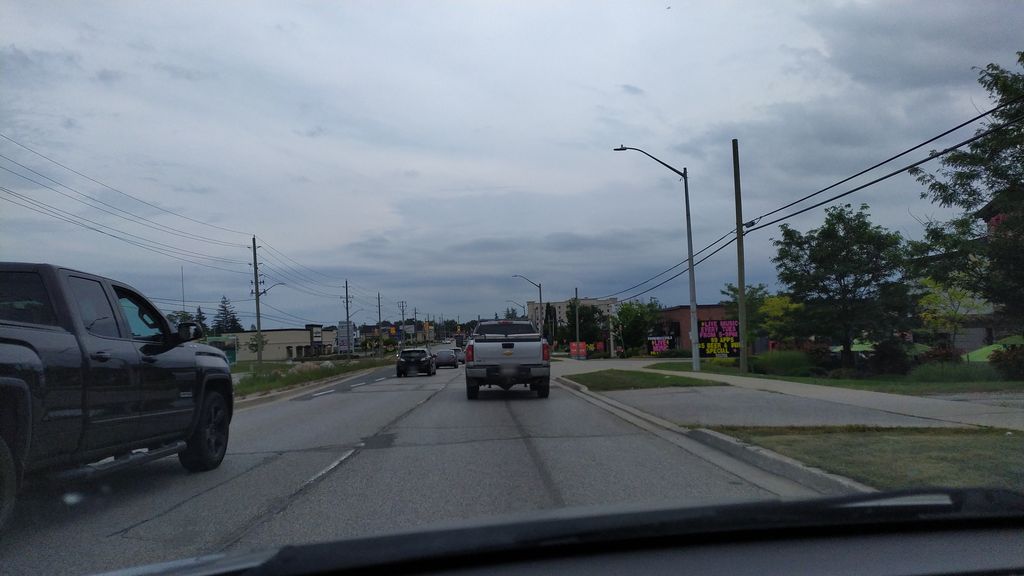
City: kitchener-waterloo